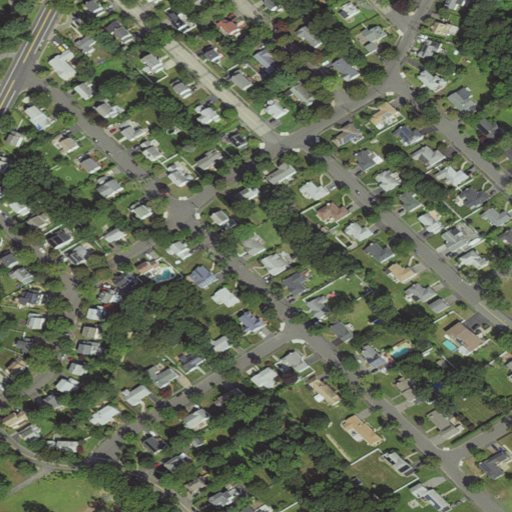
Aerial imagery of mountain in Massachusetts named Brush Hill containing medium intensity development, low intensity development, open development, and high intensity development